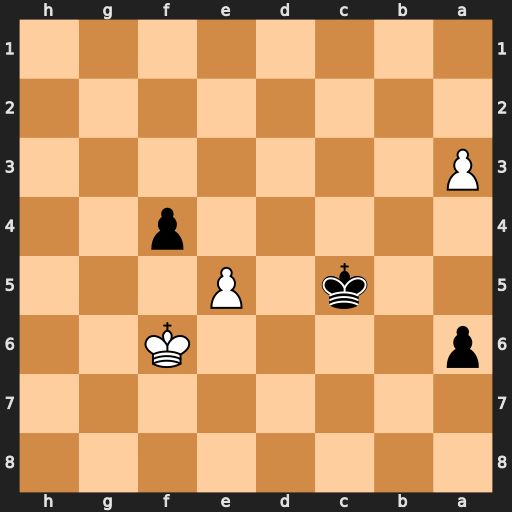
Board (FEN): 8/8/p4K2/2k1P3/5p2/P7/8/8
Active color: b
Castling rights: -
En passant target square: -
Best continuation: f3 e6 f2